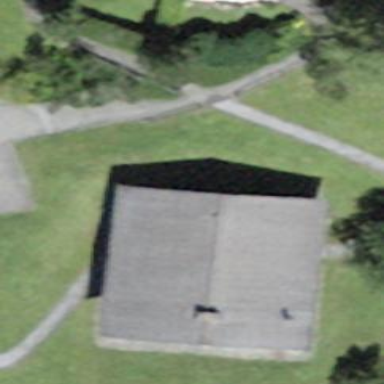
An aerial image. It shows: Simple and straightforward house.